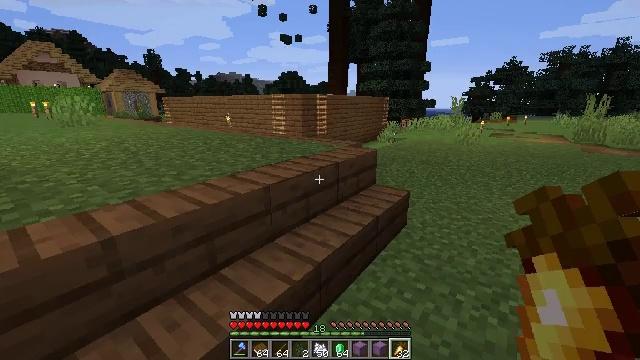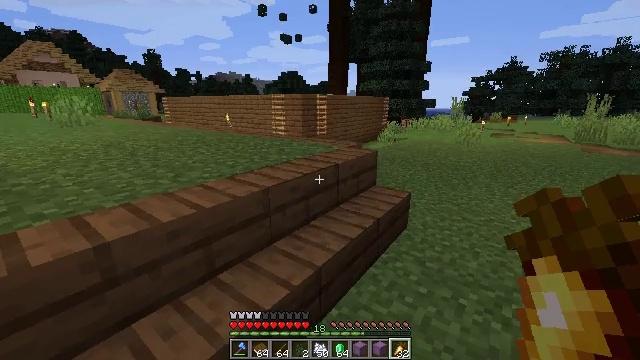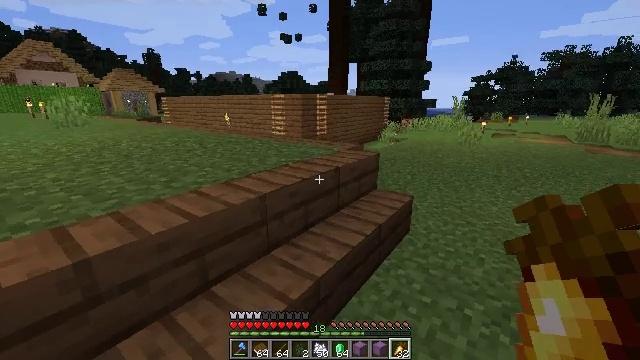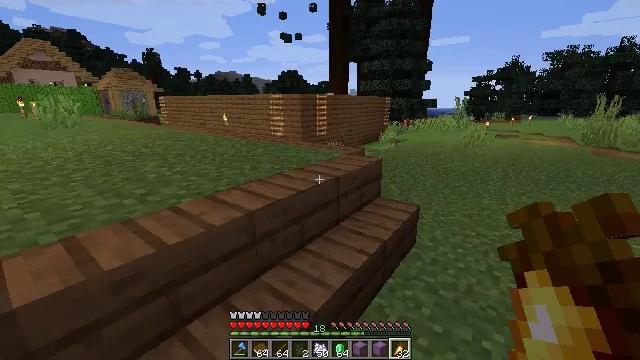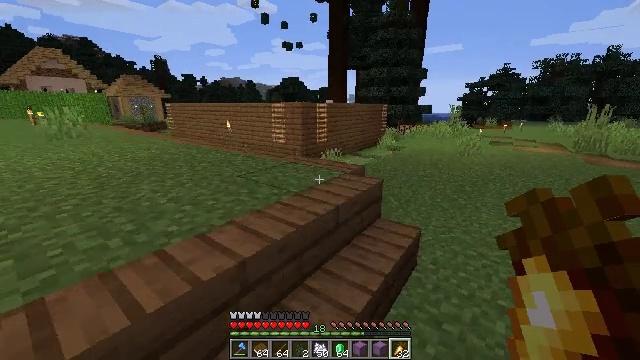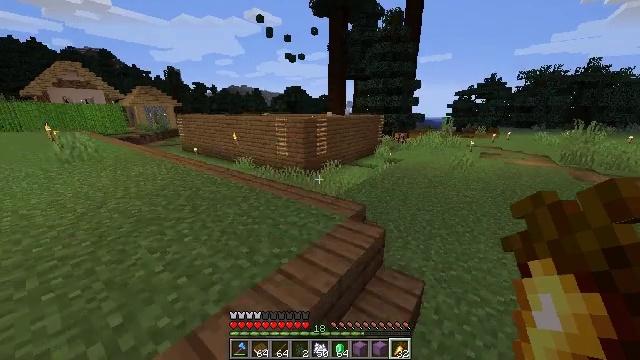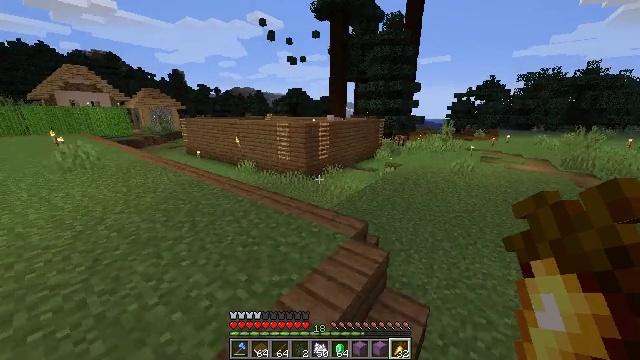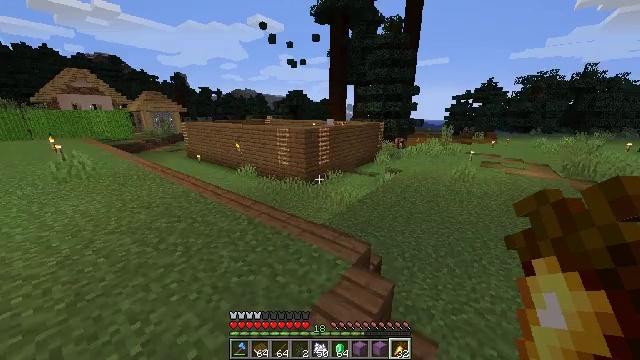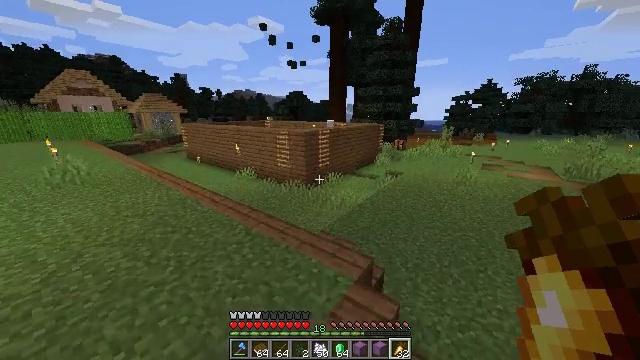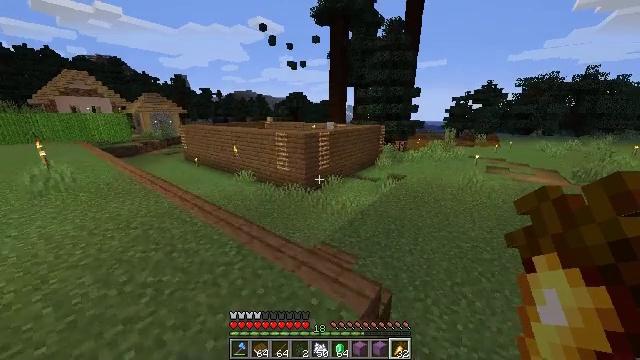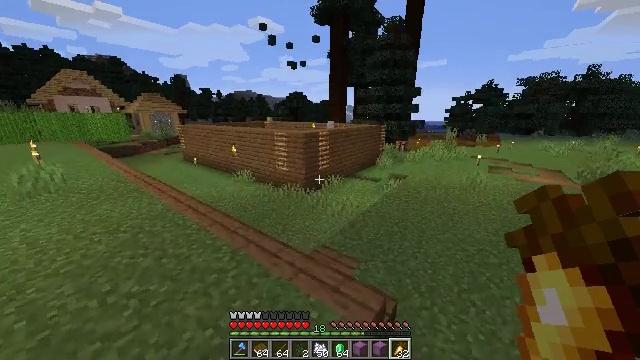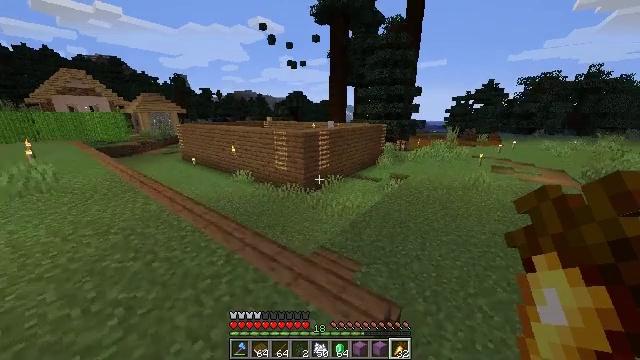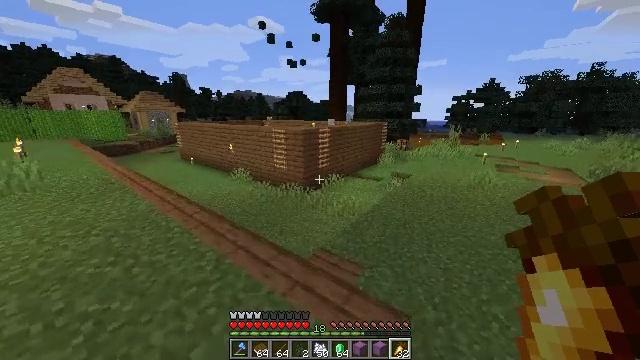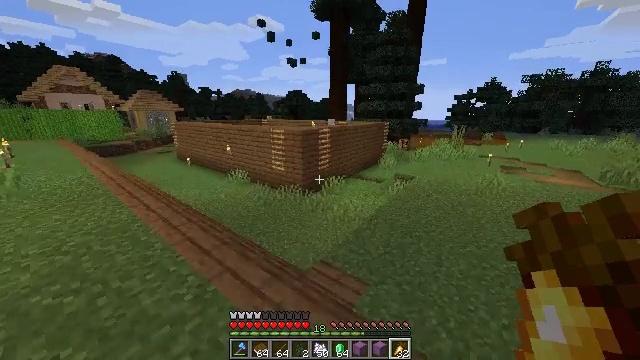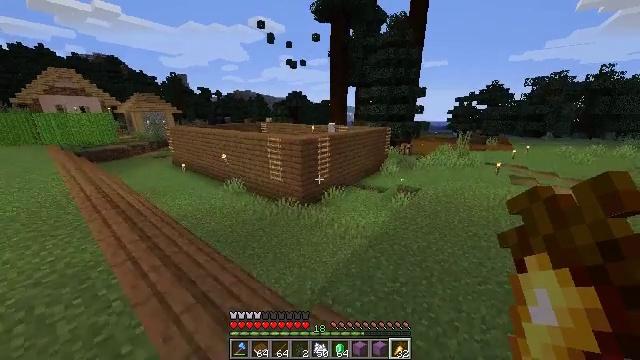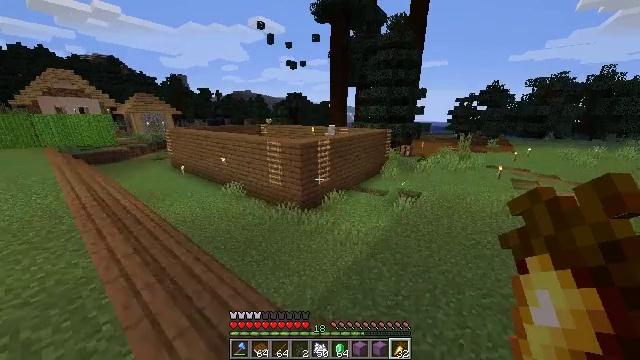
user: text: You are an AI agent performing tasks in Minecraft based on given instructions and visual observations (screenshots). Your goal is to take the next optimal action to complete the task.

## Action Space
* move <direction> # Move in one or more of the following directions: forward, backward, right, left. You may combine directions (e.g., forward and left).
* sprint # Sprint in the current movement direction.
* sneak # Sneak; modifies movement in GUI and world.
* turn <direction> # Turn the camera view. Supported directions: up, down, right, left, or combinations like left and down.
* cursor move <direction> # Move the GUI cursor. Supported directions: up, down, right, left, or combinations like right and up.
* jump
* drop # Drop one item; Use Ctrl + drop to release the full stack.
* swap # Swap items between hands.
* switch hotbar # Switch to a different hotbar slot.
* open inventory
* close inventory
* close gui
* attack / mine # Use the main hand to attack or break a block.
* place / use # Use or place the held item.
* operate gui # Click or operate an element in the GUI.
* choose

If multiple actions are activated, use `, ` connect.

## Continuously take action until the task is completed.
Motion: motion action
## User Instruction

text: Put diamonds in the crafting grid to craft diamond leggings.
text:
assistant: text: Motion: move forward, open inventory
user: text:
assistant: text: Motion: move forward
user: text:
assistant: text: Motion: move forward, sprint
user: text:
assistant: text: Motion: move forward, sprint, jump
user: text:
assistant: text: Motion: move forward, sprint, jump
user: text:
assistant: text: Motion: move forward, sprint, jump
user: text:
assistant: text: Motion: move forward, sprint, jump
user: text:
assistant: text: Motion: move forward, sprint, jump
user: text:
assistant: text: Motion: move forward, sprint, jump
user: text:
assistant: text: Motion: move forward, sprint, jump
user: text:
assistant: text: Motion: move forward, sprint, jump
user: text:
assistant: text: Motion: move forward, sprint, jump
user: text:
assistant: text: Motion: move forward, sprint, jump
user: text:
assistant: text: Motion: move forward, sprint, jump
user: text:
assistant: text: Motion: move forward, sprint, jump
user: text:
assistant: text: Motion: move forward, sprint, jump
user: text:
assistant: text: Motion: move forward, sprint, jump
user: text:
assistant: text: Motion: move forward, sprint, jump
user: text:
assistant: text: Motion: move forward, sprint, jump
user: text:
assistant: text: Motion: move forward, sprint, turn right, jump
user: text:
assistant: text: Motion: move forward, sprint, turn right, jump
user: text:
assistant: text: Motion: move forward, sprint, turn right, jump
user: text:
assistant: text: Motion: move forward, sprint
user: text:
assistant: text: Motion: move forward, sprint
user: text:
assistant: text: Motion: move forward, sprint
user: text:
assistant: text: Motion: move forward, sprint
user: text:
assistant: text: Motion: move forward, sprint, close inventory
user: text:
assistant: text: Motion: move forward, close inventory
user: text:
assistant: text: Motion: close inventory
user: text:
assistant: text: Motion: open gui